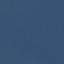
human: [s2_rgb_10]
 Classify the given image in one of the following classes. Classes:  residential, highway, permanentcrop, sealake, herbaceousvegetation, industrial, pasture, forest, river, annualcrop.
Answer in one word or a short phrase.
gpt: SeaLake